Current action and preconditions to check: path_clear

Your task: For each precondition in the list above, predict whether it will hold at this action.

Consider the current scene as observed from the mobile robot's camera, and analyze the predicted future states of all dynamic agents (e.g., people, animals, vehicles, or any moving entities) within the NEXT SECOND.

IMPORTANT: Only answer "very likely" if you are absolutely certain—based on strong, clear evidence—that a dynamic agent will violate the precondition in the predicted future state. Do NOT answer "very likely" for unlikely, ambiguous, or low-probability risks.

Ask yourself for each precondition: Is there a high probability, with clear and convincing evidence, that the predicted future states of any dynamic agent will interfere with the predicted future state of the currently executing action within the NEXT SECOND, causing that precondition to fail?

Assess the risk level based on these predictions. Use "likely" or "very likely" if motions create a clear risk of interference.

Use "neutral" or "improbable" if agents are nearby but their predicted paths are clearly diverging or non-conflicting.

Failure Risk Categories: "very improbable", "improbable", "neutral", "likely", "very likely"

Answer Format: Output ONLY the probability_of_failure value from these categories: "very improbable", "improbable", "neutral", "likely", "very likely"

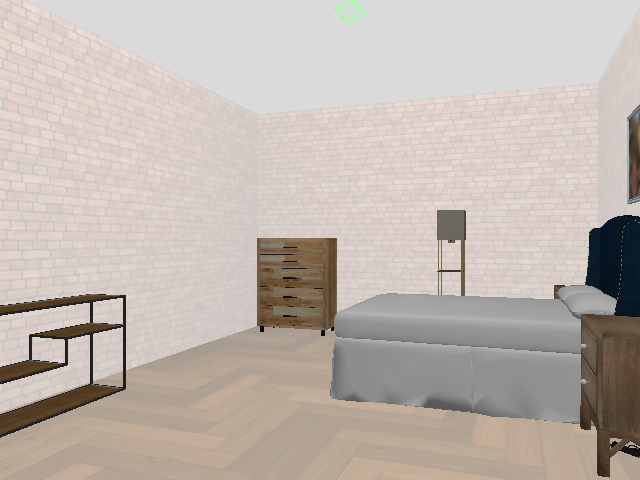

Answer: very improbable